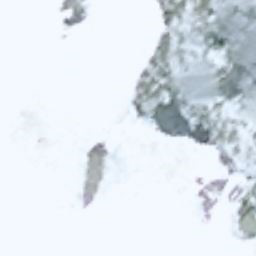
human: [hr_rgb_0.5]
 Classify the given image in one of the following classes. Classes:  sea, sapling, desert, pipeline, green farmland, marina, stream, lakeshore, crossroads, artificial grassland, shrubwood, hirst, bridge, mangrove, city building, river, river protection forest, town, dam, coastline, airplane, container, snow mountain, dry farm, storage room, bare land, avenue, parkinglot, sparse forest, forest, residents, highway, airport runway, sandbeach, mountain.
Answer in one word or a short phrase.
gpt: snow mountain